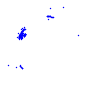
Particle: kaon